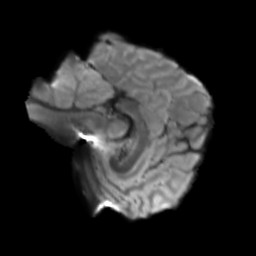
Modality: T2w
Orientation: sagittal
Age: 27
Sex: female
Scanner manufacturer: siemens
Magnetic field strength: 3 T
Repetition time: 3.23 s
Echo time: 0.0892 s